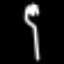
Label: fork